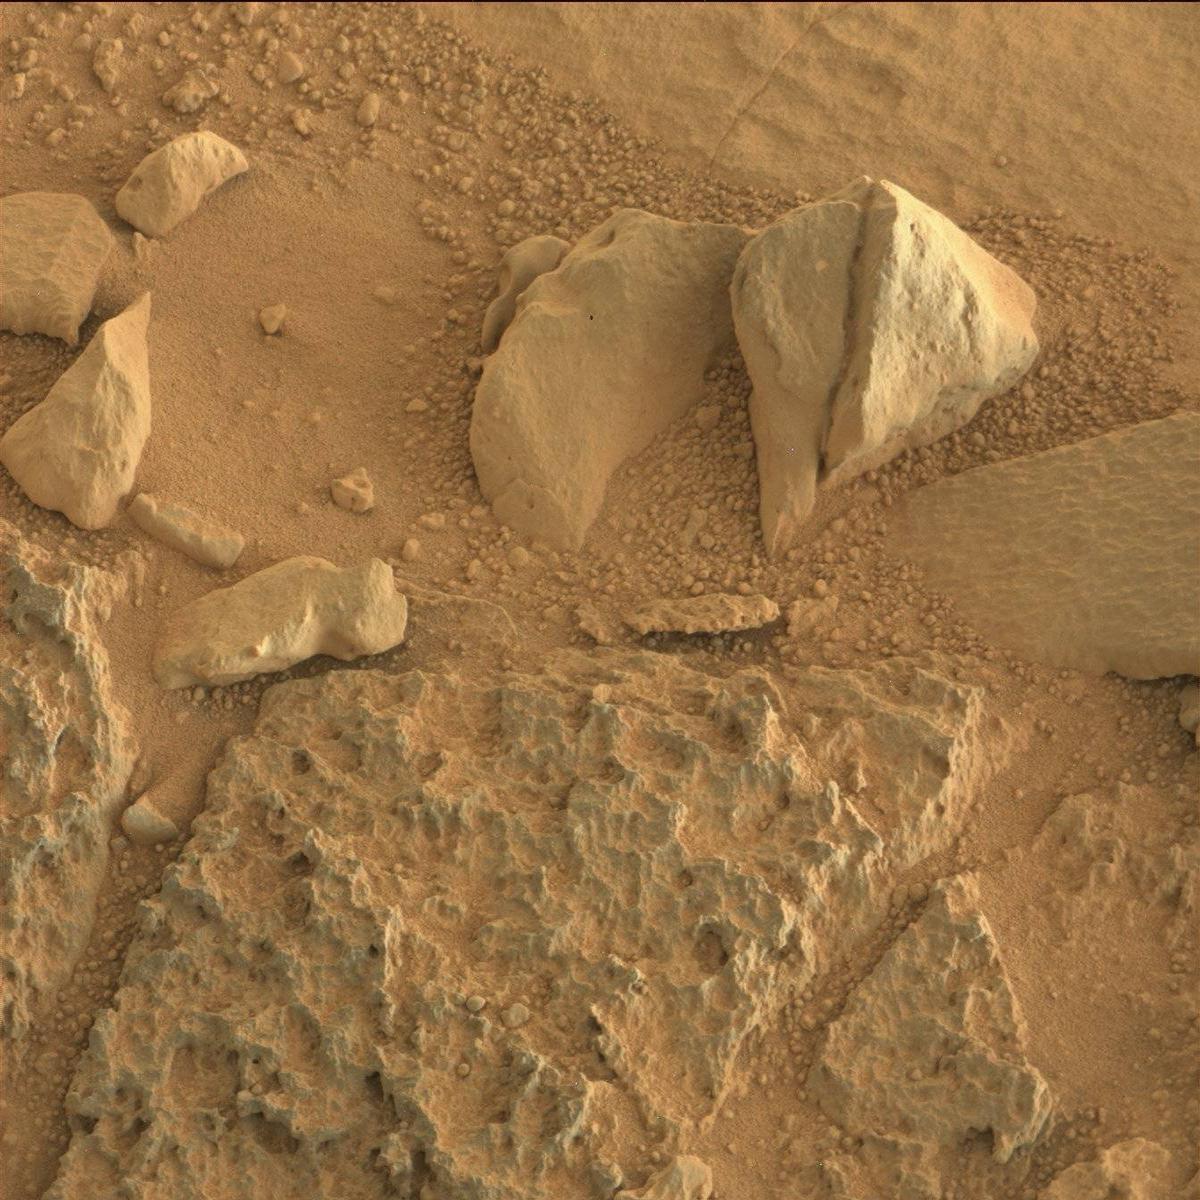
Terrain classes present: Bedrock, Rock, Sand / Soil